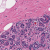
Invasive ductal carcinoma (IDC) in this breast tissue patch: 0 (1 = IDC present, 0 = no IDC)